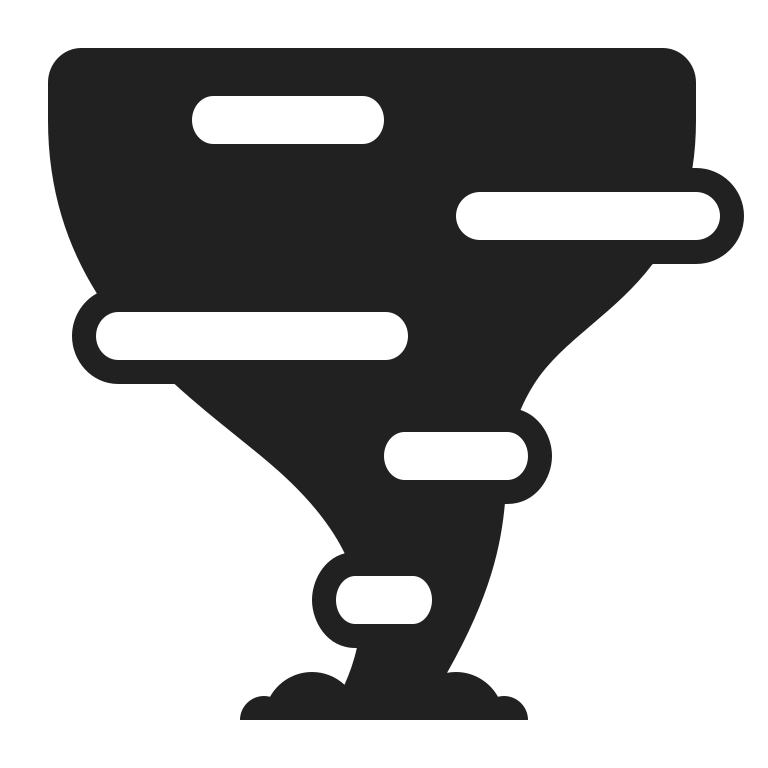
tornado high contrast